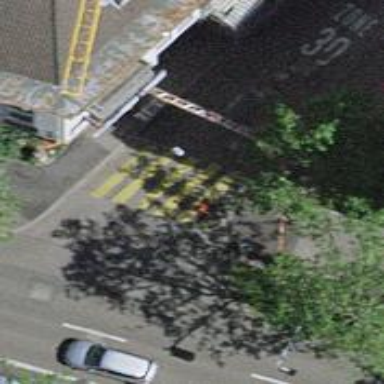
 which is uncontrolled and marked crossing on the road."